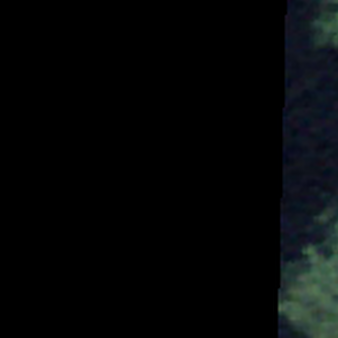
Label: other